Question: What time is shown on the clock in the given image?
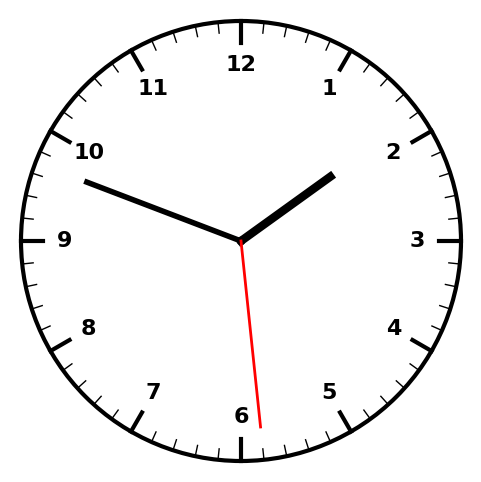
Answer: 01:48:29